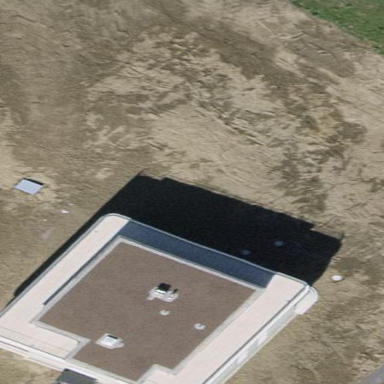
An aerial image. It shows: Flat-roofed apartment building.